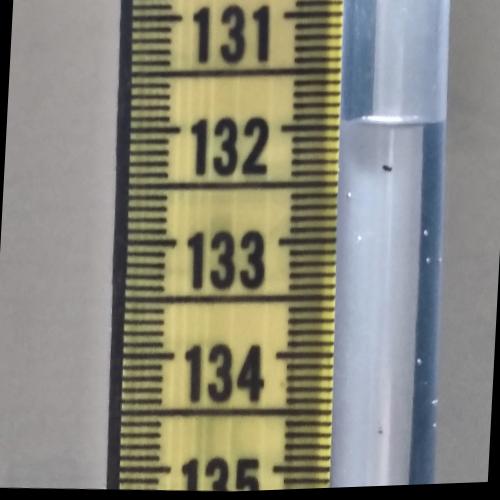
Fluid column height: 132.0 cm